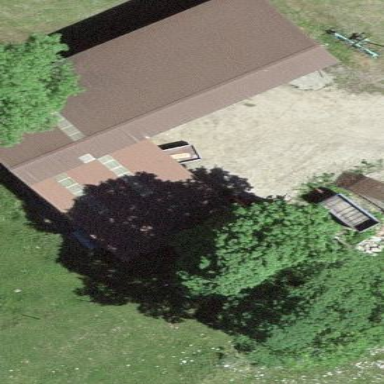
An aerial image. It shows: Building.